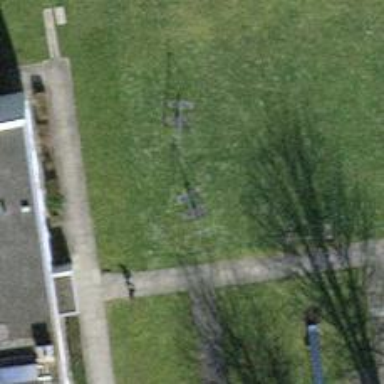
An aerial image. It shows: Playground with swings.